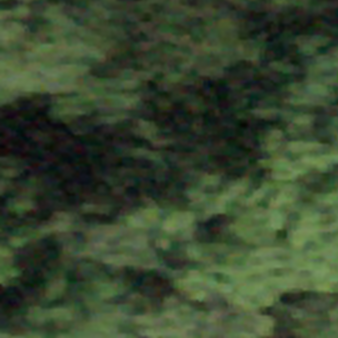
Label: other